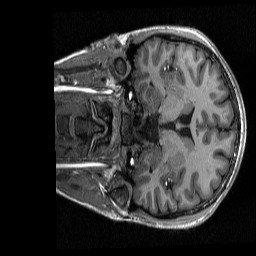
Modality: T1w
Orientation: coronal
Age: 22
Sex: female
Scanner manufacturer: siemens
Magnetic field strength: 3 T
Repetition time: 2.3 s
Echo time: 0.00298 s